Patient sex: M
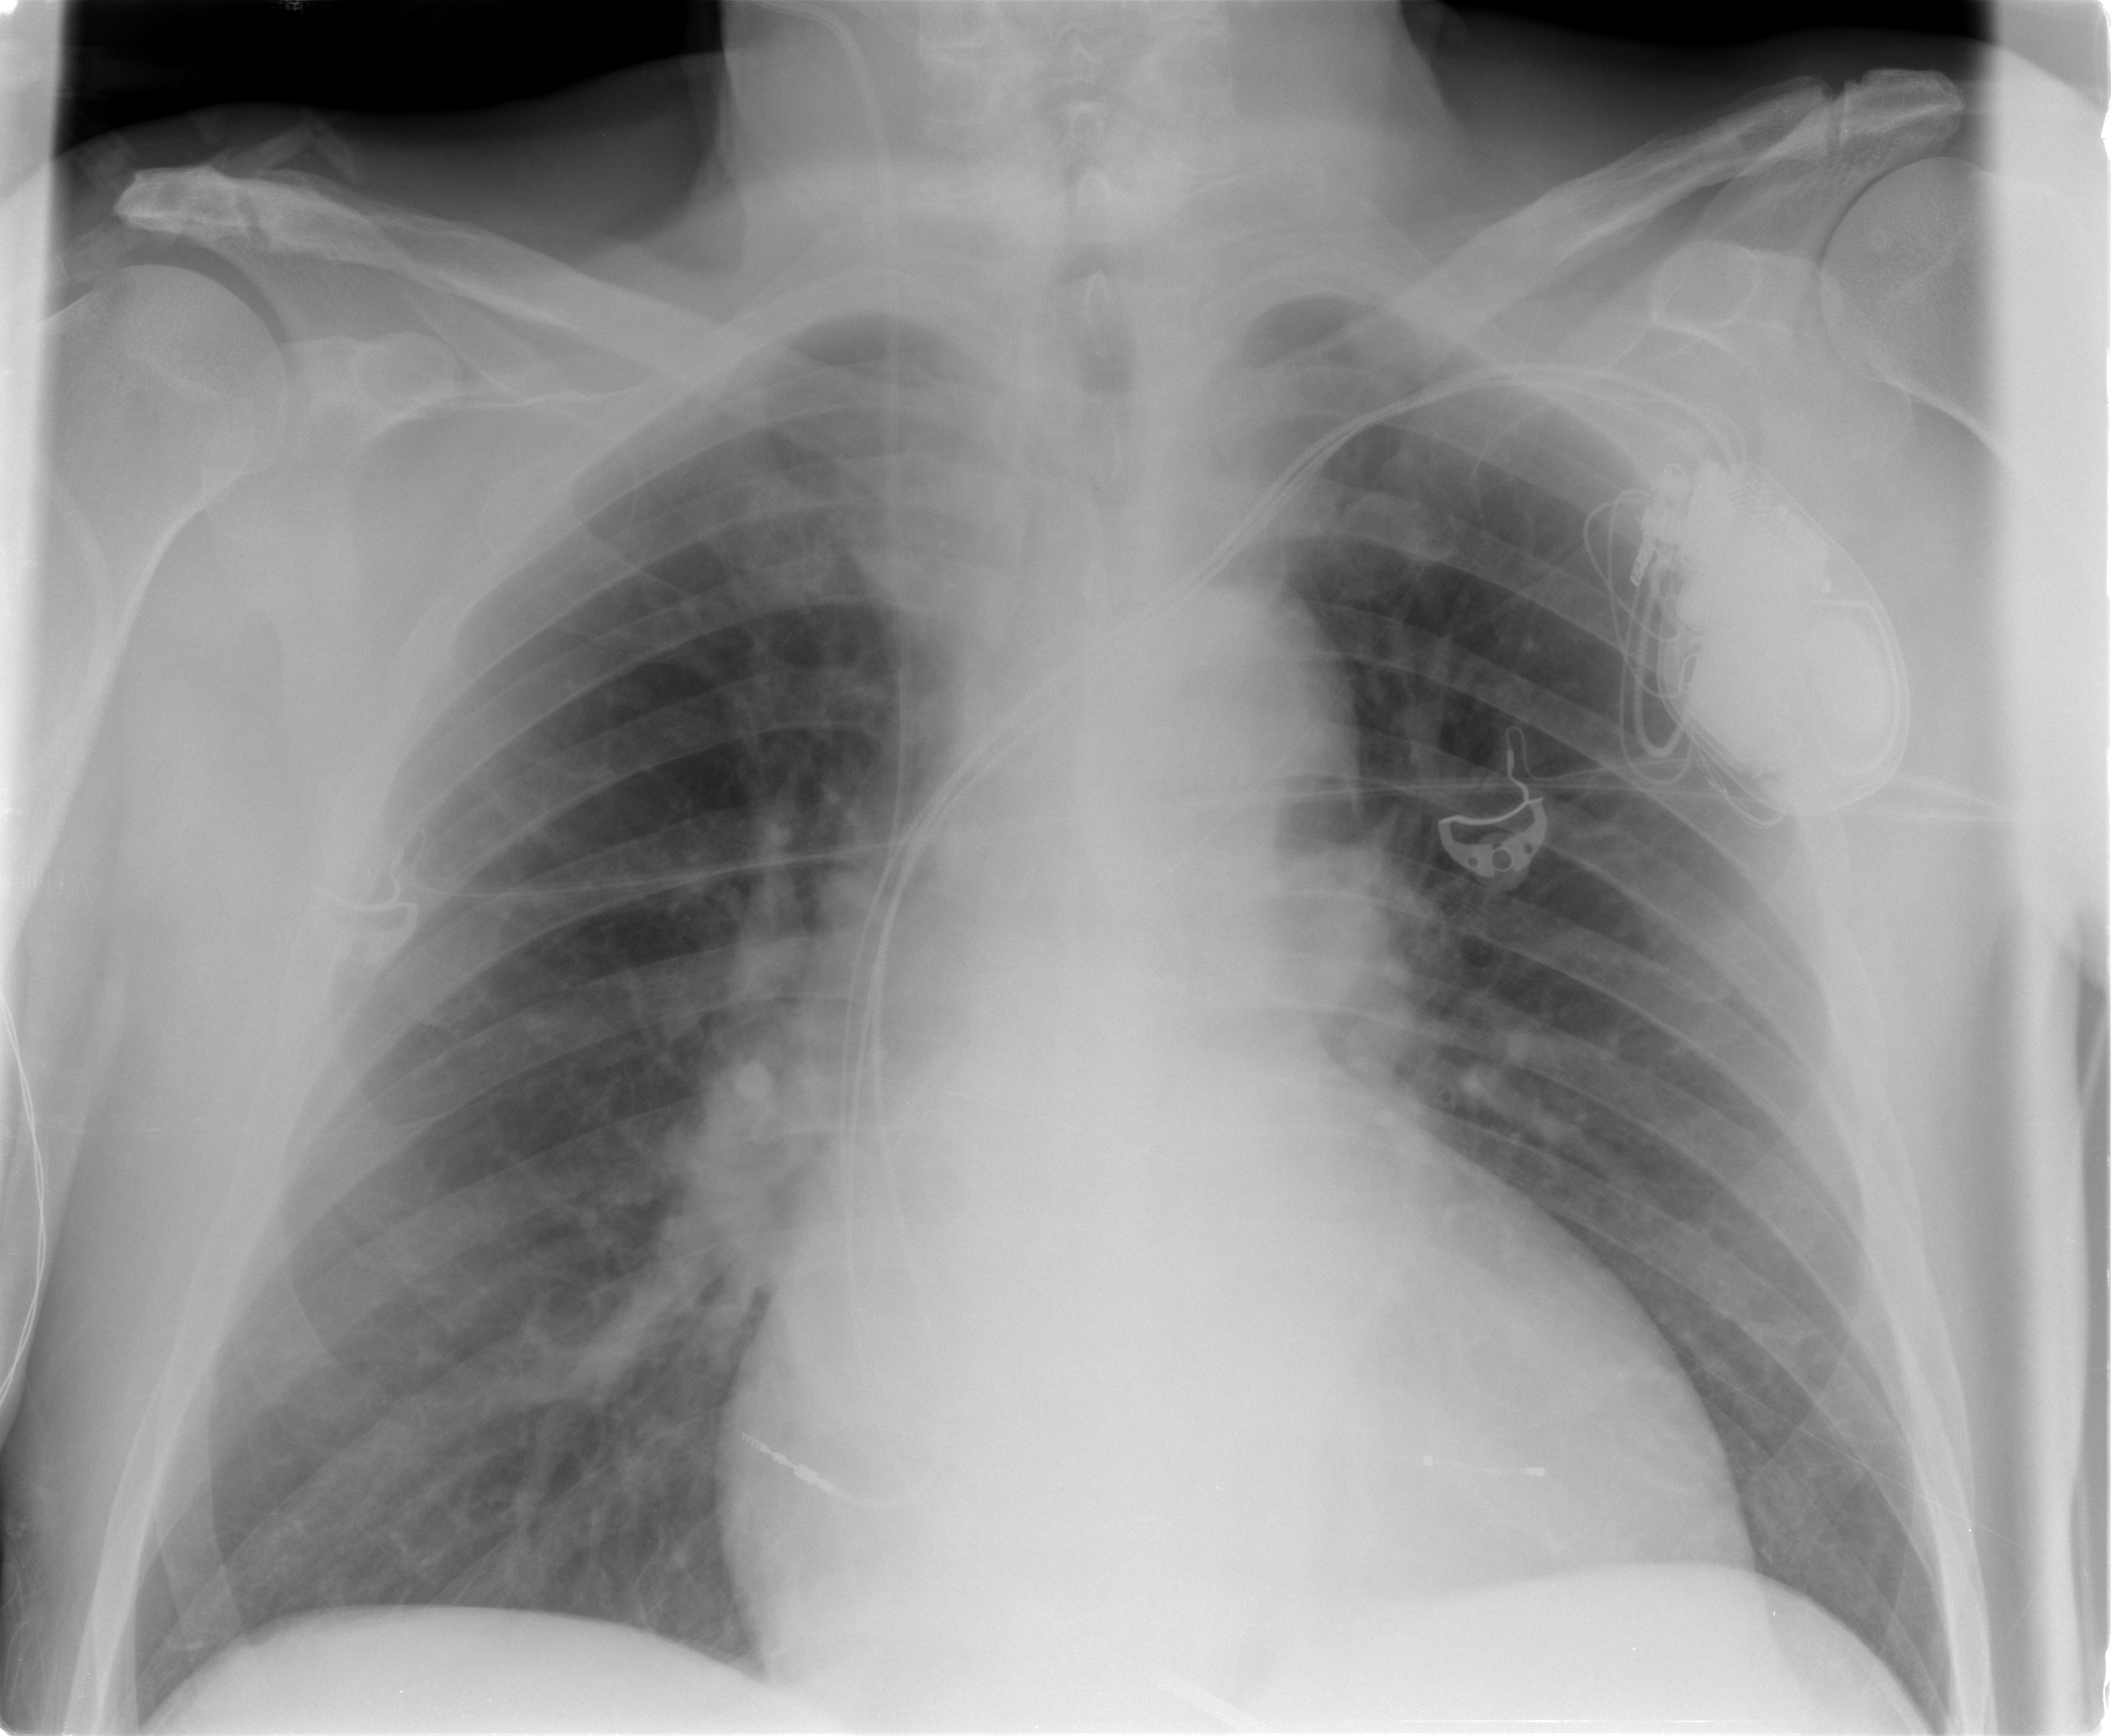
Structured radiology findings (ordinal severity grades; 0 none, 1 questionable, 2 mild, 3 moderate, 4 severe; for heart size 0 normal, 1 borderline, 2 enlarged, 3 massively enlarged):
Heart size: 2
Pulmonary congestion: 0
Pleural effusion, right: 0
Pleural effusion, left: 0
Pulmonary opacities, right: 0
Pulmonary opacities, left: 0
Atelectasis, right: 2
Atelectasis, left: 0